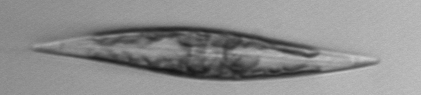
Label: Pleurosigma